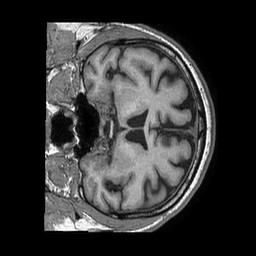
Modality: T1w
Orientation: coronal
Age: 60
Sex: male
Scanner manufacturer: philips
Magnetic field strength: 1.5 T
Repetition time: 0.007664 s
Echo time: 0.003487 s